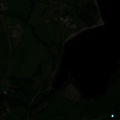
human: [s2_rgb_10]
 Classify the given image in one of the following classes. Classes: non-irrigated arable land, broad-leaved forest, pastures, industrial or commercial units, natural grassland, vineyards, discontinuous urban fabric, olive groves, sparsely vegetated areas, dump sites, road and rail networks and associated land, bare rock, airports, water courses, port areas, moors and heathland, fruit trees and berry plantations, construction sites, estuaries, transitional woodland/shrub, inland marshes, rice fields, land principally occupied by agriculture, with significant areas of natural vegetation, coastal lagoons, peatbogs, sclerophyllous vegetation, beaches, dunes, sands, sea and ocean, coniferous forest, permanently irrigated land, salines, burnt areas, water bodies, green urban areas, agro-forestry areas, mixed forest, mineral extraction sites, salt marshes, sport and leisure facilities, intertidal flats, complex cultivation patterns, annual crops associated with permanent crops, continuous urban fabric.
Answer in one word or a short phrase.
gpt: pastures, mixed forest, moors and heathland, water bodies